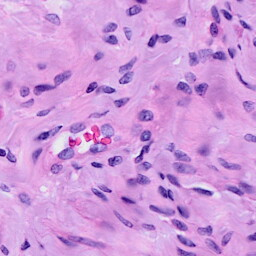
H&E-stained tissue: Cervix